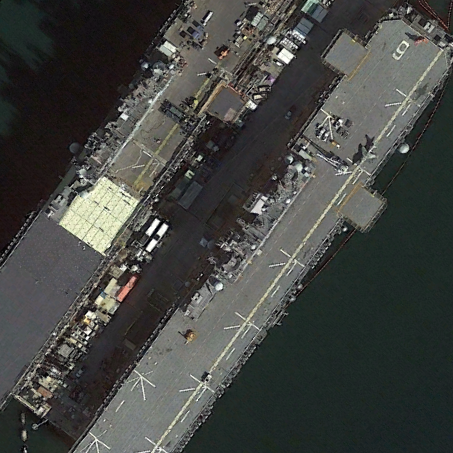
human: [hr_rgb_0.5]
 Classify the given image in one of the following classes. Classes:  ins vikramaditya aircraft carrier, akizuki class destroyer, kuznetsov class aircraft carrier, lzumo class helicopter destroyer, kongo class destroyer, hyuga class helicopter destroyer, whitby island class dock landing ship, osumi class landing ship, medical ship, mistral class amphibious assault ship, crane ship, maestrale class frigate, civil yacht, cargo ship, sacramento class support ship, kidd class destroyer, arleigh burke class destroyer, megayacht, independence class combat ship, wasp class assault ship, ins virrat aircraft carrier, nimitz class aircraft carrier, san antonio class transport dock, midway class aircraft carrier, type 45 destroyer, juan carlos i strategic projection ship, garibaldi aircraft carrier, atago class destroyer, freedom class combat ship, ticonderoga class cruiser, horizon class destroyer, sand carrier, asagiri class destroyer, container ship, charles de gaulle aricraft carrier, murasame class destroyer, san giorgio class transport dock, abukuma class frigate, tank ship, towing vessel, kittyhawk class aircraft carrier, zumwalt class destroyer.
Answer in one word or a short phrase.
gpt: Wasp class assault ship